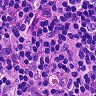
Metastatic tissue present: no